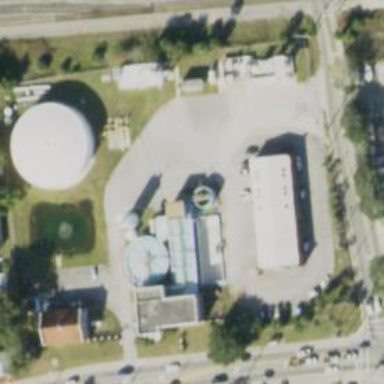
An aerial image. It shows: Water works facility.